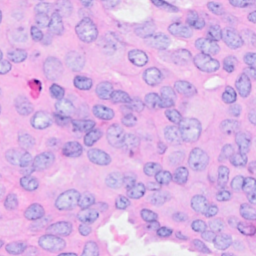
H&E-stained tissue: Breast